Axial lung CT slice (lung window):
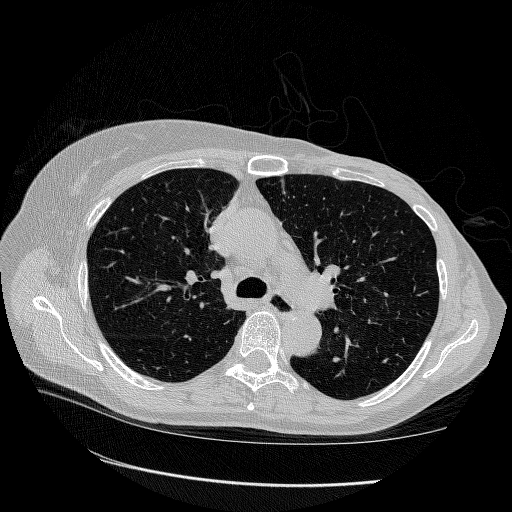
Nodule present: no